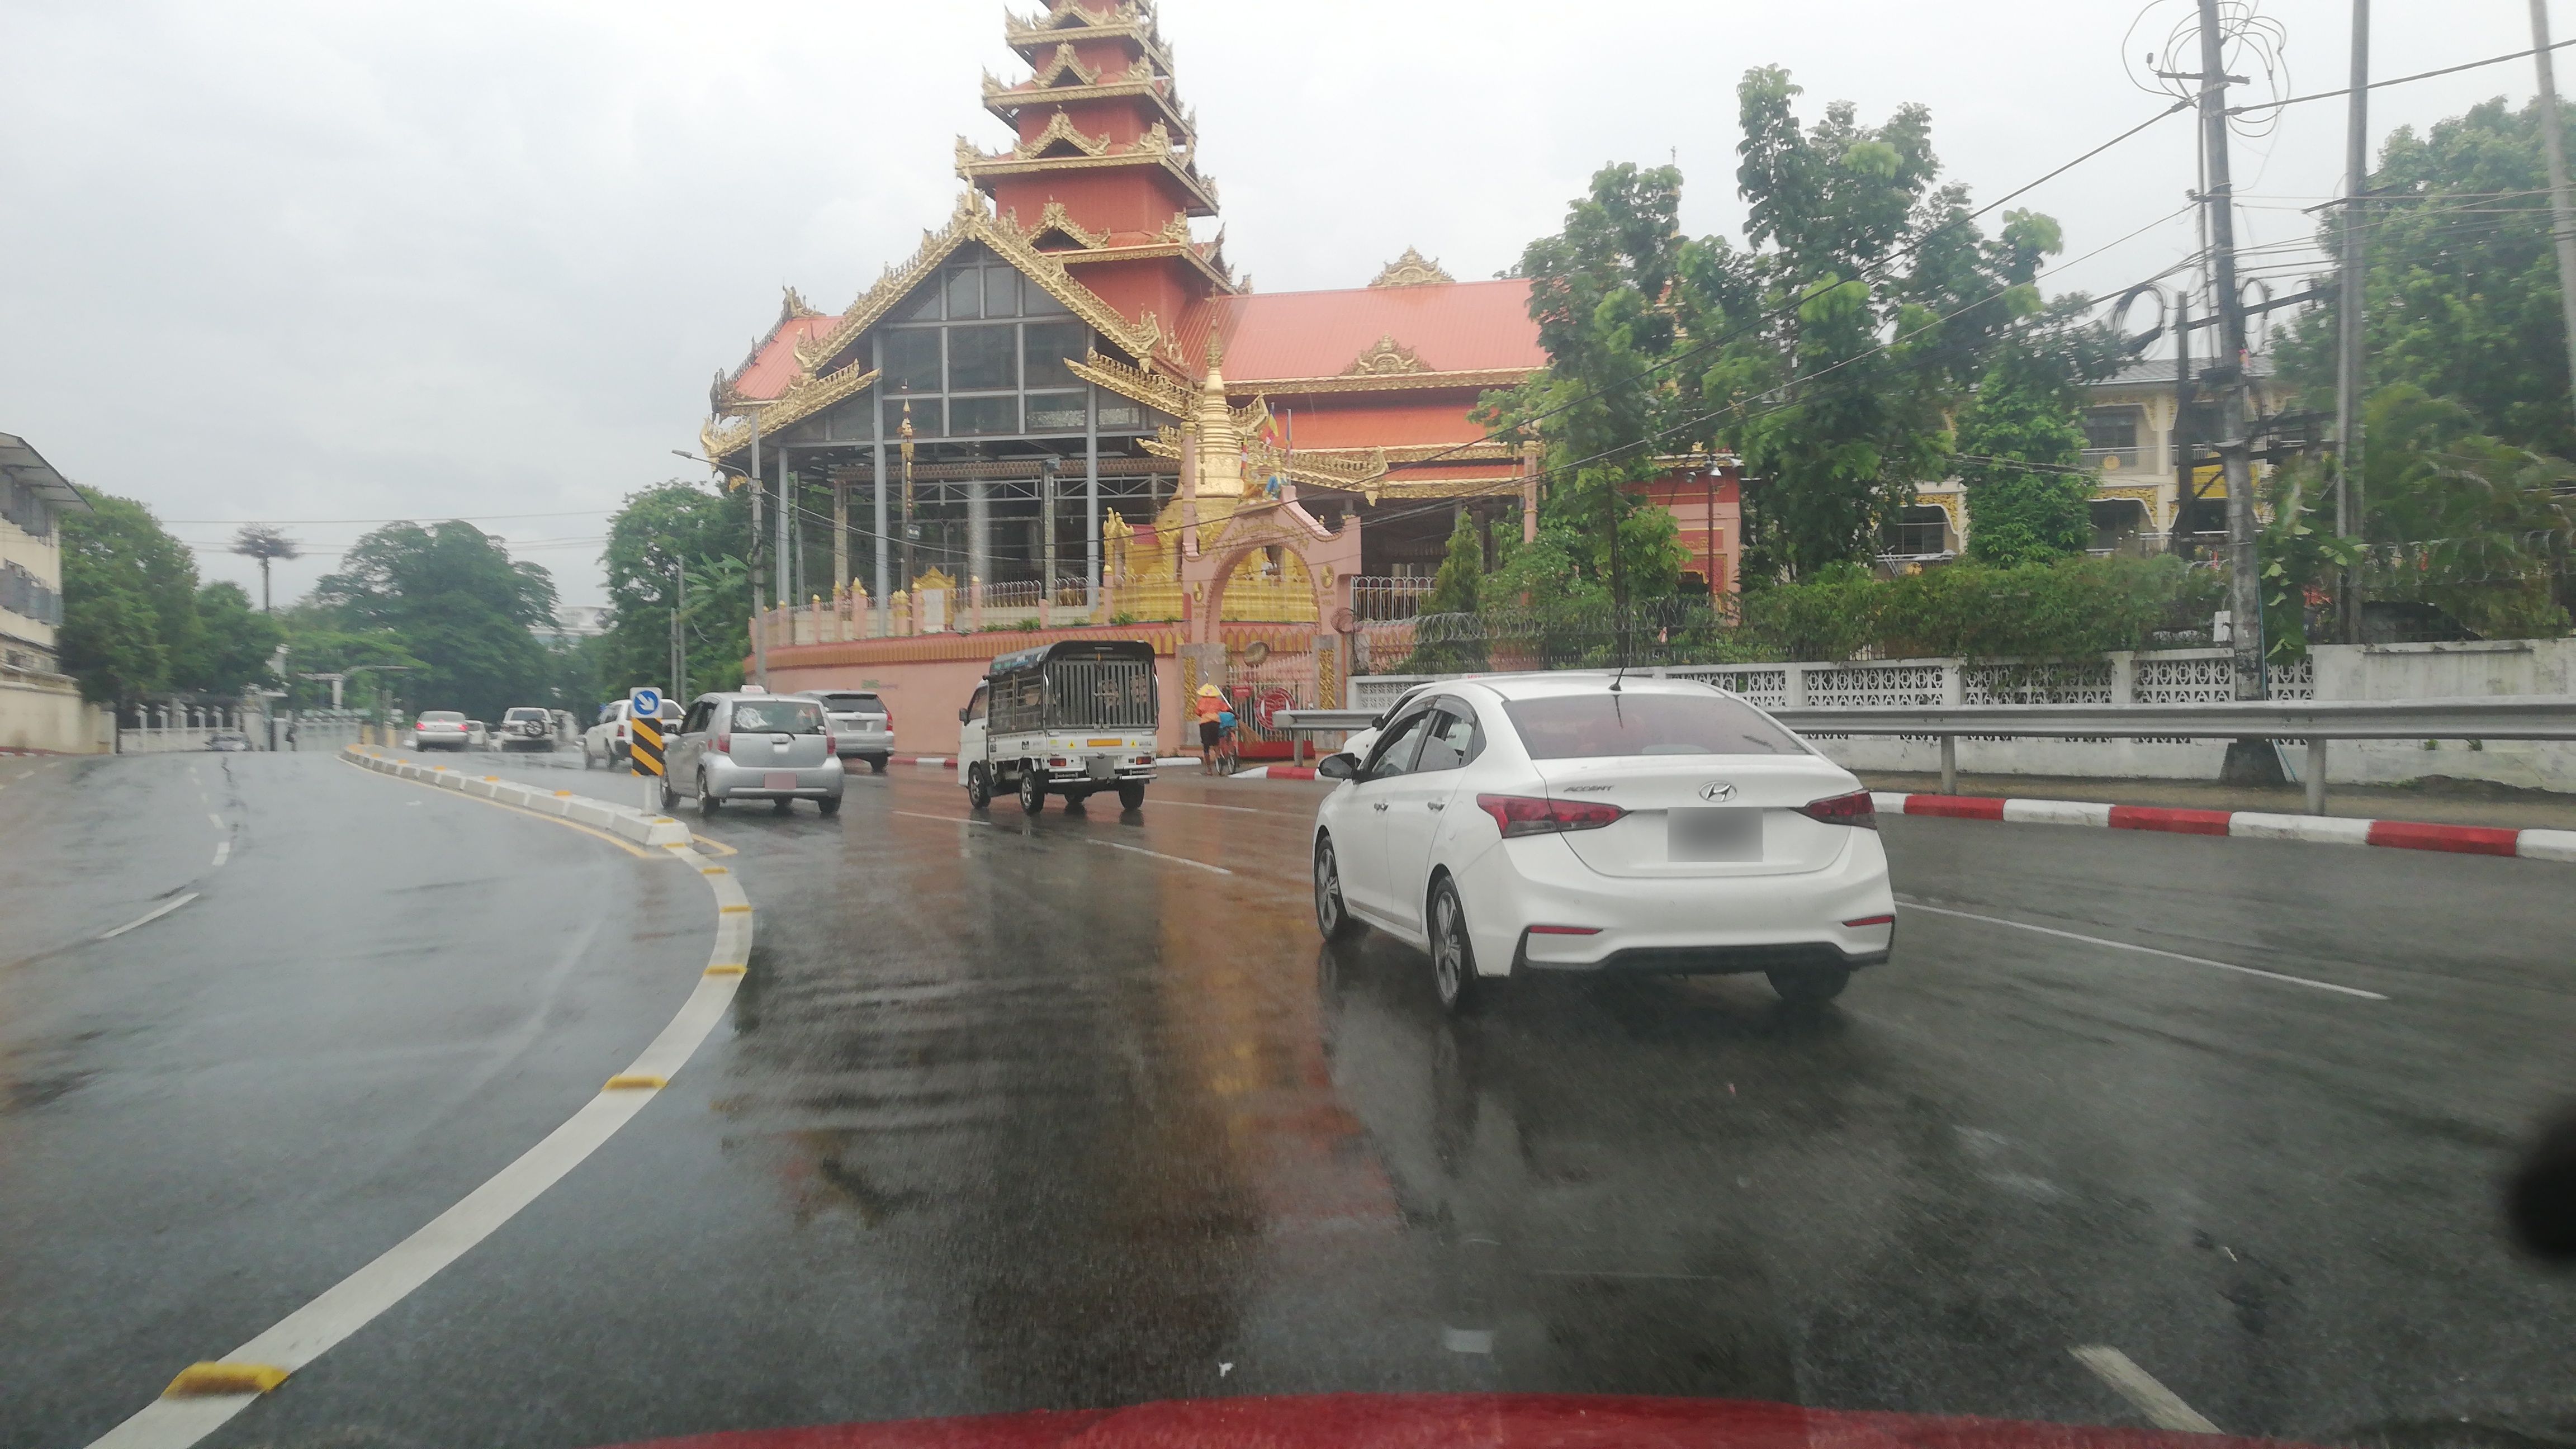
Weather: rainy
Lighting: day
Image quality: good
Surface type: driving surface
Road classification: primary, secondary
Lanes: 3
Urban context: urban centre
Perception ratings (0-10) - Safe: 3.17, Lively: 5.3, Beautiful: 2.05, Boring: 4.35, Depressing: 1.47, Wealthy: 3.07